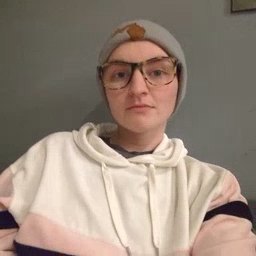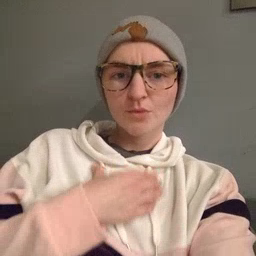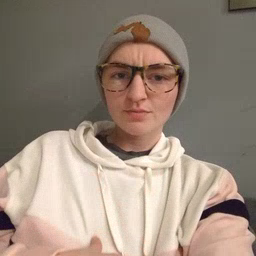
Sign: hungry